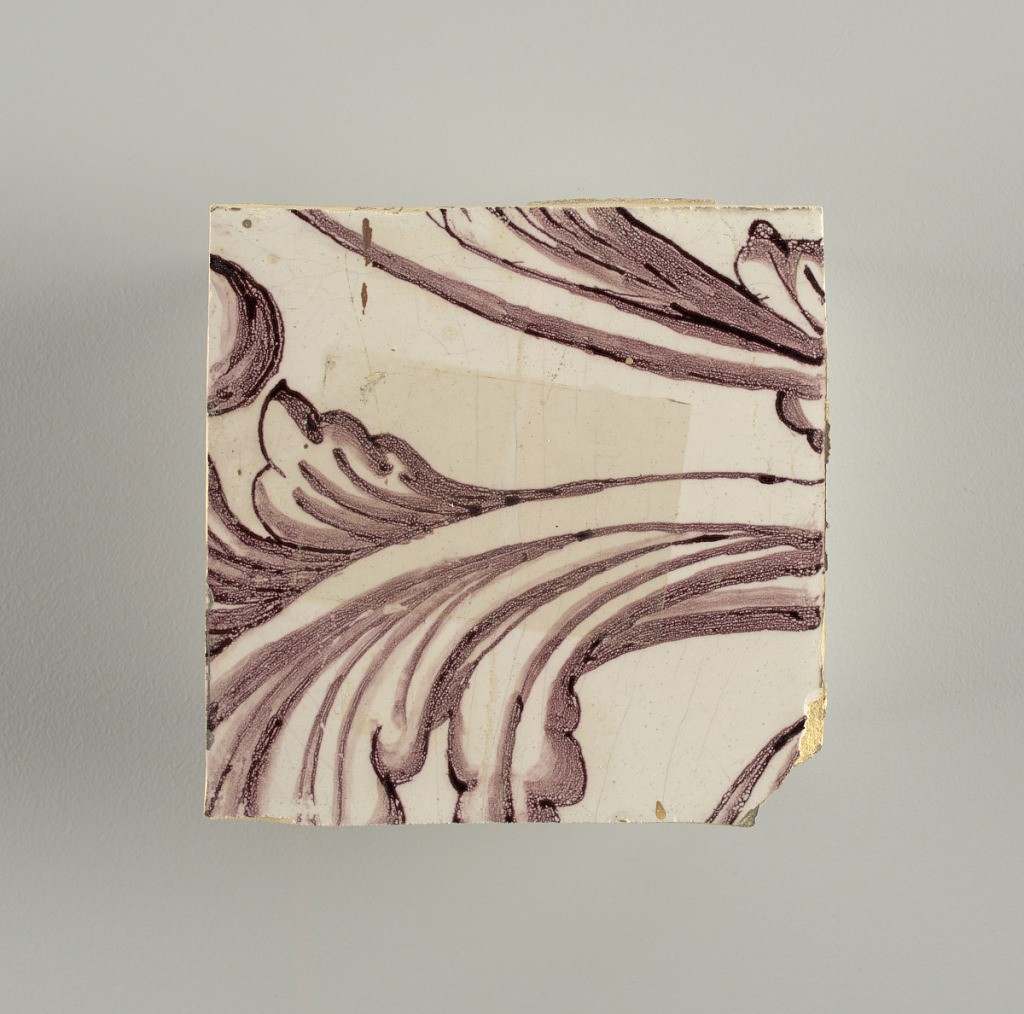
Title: Wall facing
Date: ca. 1725
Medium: Tin-glazed earthenware, underglaze
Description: Horizontal rectangle.  Thirty-seven tiles wide and twenty-one high with opening for door or window nineteen and one-half tiles high and twelve wide.  To left and right of opening, centered canopy above. Left, woman representing Hope, right, a sculputure urn.  Centered above opening, a mascaron.  Arabesque design of foliage.